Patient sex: M
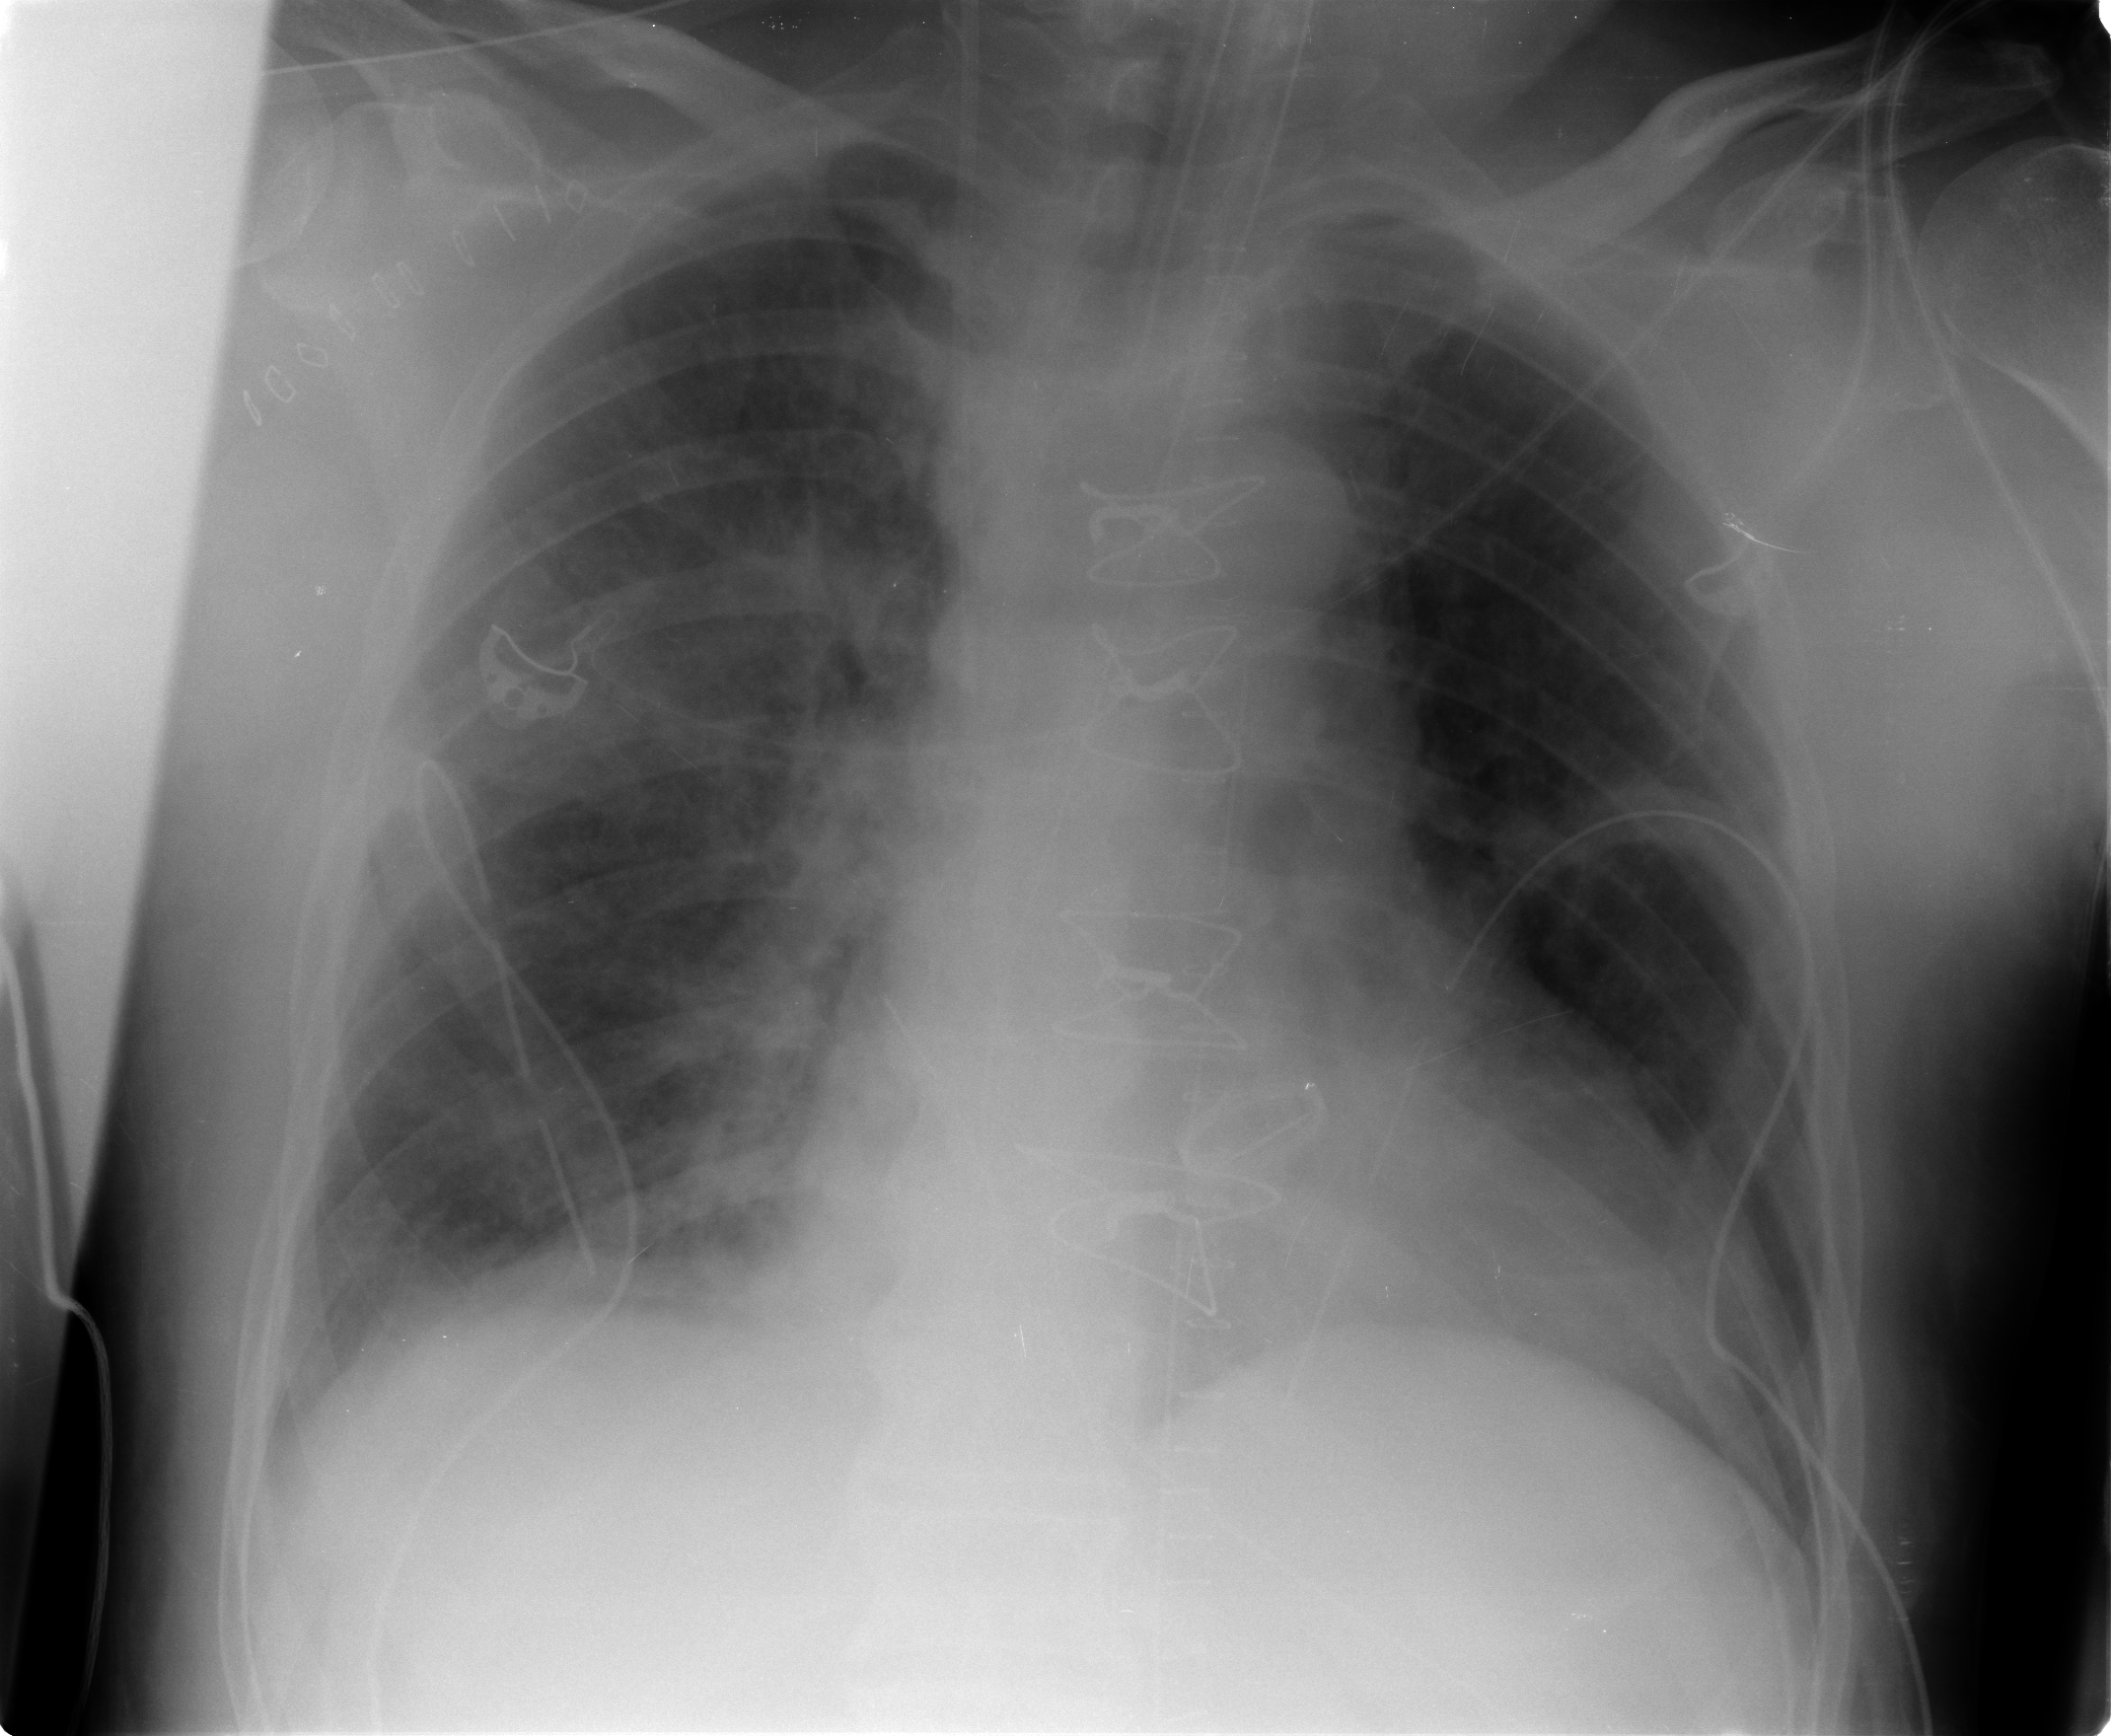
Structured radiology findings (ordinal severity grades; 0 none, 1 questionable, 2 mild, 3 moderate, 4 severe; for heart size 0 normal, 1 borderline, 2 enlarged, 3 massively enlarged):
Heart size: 2
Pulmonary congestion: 2
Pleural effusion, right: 2
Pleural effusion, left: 2
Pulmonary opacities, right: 3
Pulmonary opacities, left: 1
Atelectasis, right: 3
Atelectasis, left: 2